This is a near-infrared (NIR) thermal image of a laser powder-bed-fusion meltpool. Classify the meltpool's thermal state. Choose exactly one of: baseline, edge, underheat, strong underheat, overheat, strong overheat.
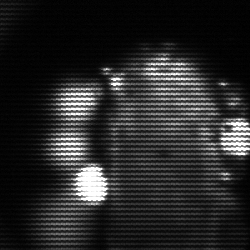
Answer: strong underheat